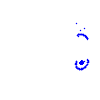
Particle: pion